Interaction volume radius: 10 \u00c5
Interaction volume height: 45 \u00c5
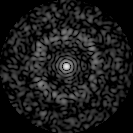
Disorder parameter: 0.8017